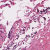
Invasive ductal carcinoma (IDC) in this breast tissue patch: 1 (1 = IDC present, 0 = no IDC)